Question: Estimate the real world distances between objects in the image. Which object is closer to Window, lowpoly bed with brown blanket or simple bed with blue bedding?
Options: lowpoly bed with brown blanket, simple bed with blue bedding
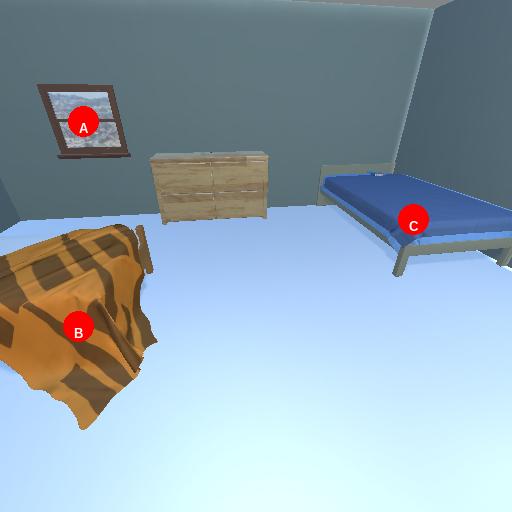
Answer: lowpoly bed with brown blanket